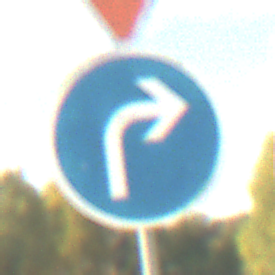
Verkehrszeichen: VorgeschriebeneFahrtrichtungRechts
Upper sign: VorfahrtGewaehren
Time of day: MorningAfternoon
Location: Outdoor (RoadRail)
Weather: PartlyCloudy
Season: NotSpecified
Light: Natural